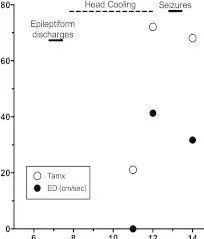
Laboratory, TCD and EEG data. C. Serial transcranial doppler results showing undetectable end-diastolic (ED) velocities in the middle cerebral artery on DOL 11 during hypothermia and DOL 14 after rewarming, with recovery of flow during head cooling on DOL 12 and early after re-warming on DOL 14. Time-averaged mean of the maximal velocities (Tamx) show initial reduction in velocity during cooling, followed by recovery.
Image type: chart (chart)